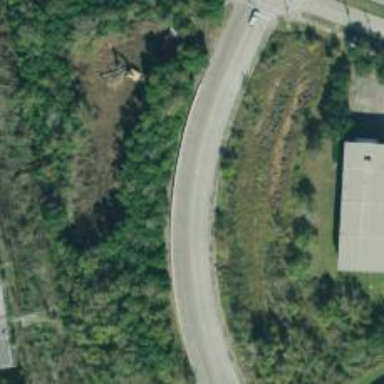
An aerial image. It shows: Secondary link road.